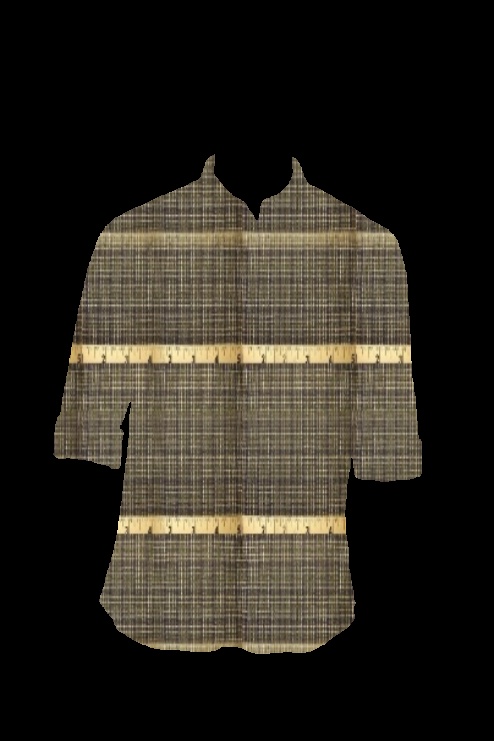
brown multi check shirt